Question: I am trying to select some files from a folder and right click "Send to" A batchfile.bat
I want to merge them using "copy /b" command. I scripted as follows.
here the problem is, it will work only if know the number of files which we are going to select. in below script it will work if i select 3 files from any folder.
what is the best way to merge the files i select and "send to" a batch file?
'''
echo off
set file1=%1
set file2=%2
set file3=%3
copy /B %file1%+%file2%+%file3% merged.txt
'''

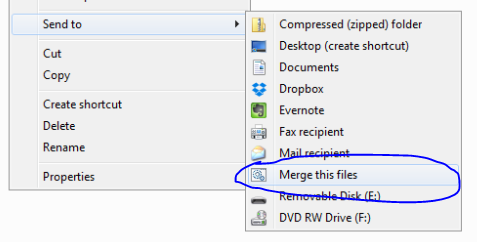
Answer: Replace spaces with a plus sign. You'll need to test it.
'''
set filepath=%*
set file=%filepath:" "="+"%
copy %file% newfile
'''